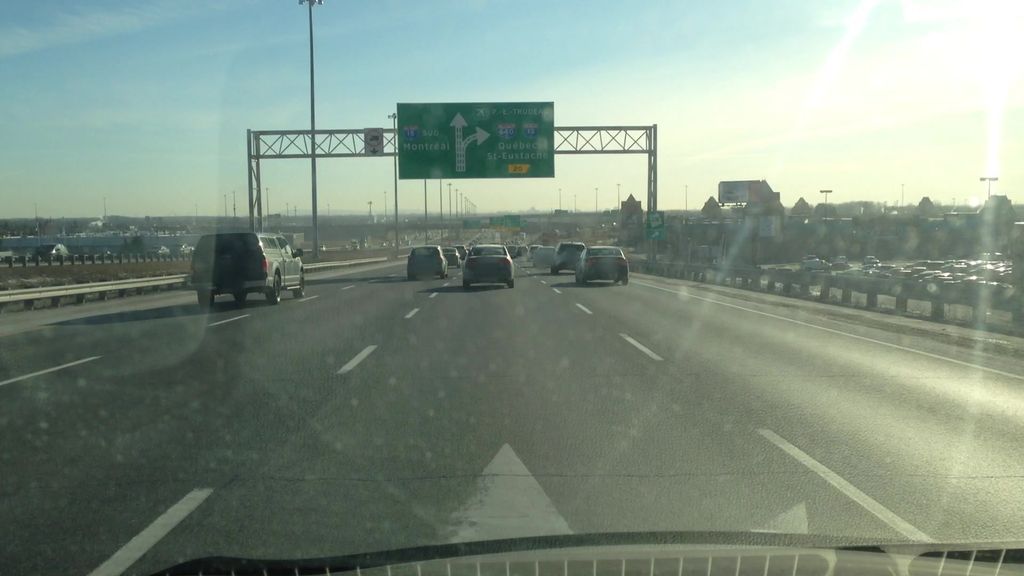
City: montreal